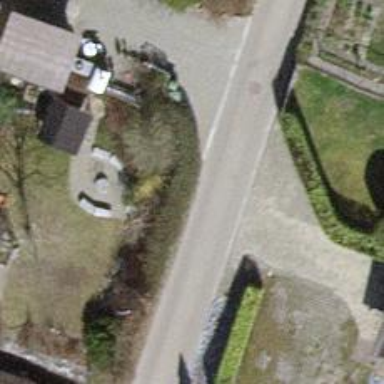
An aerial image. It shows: Hedge barrier.